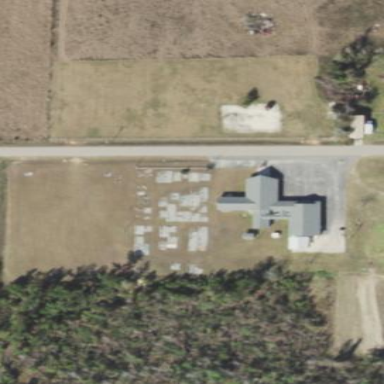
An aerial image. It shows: Cemetery.